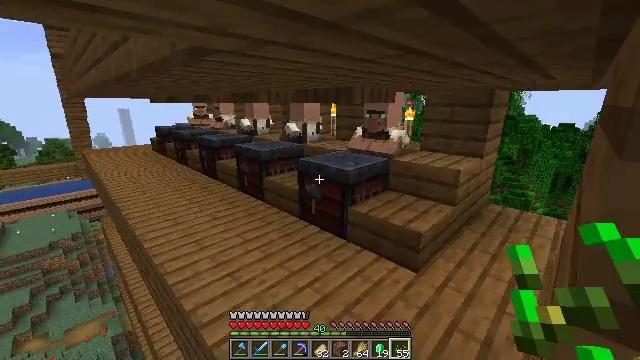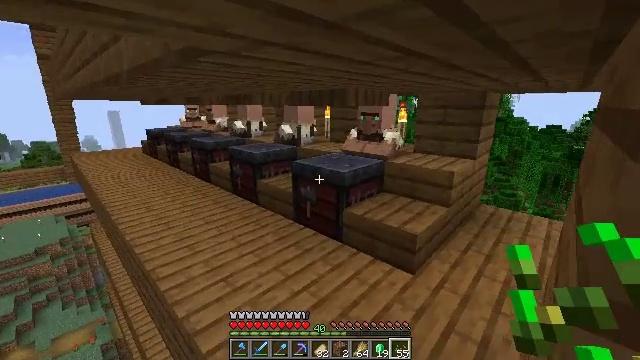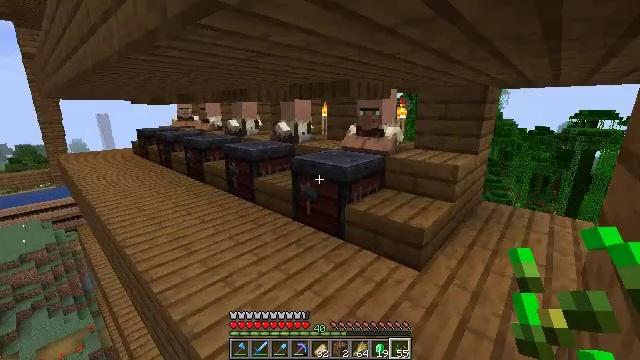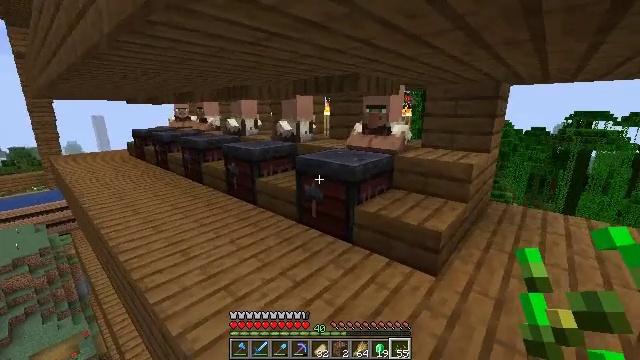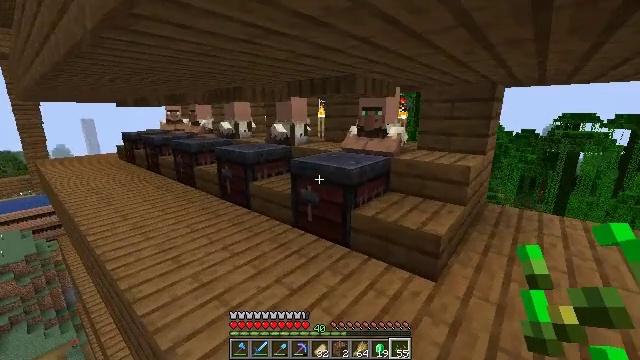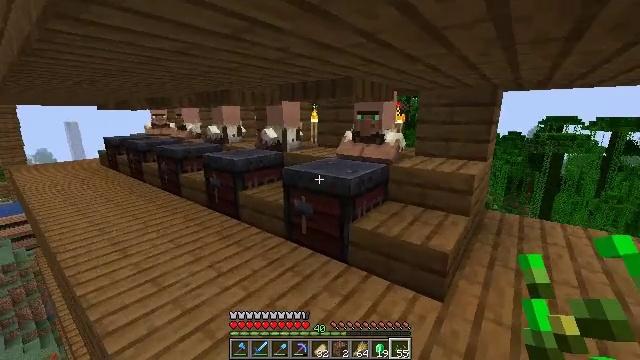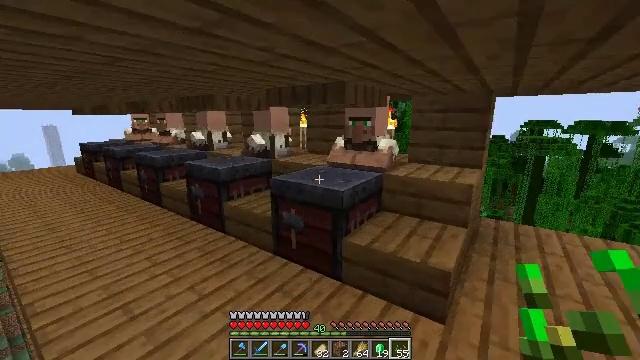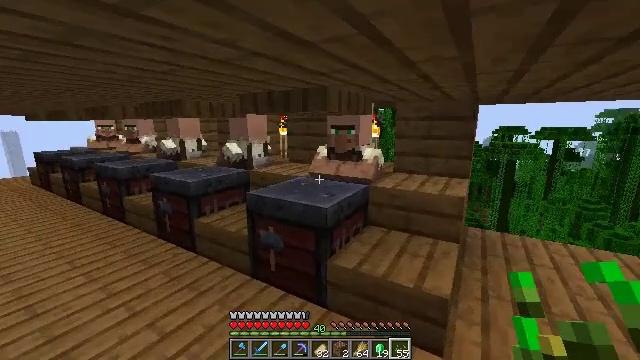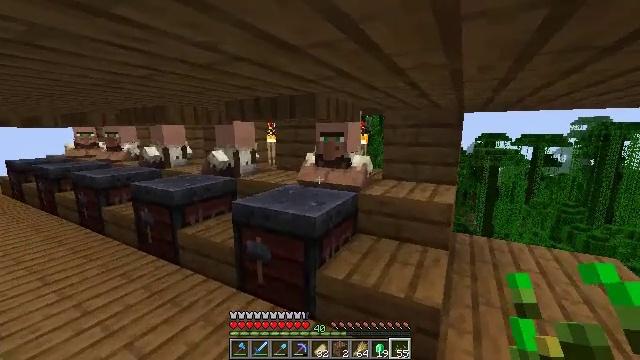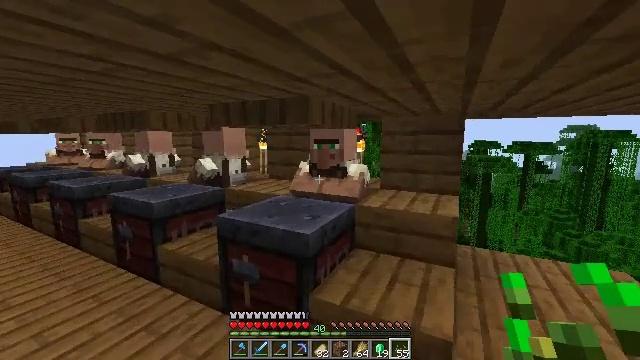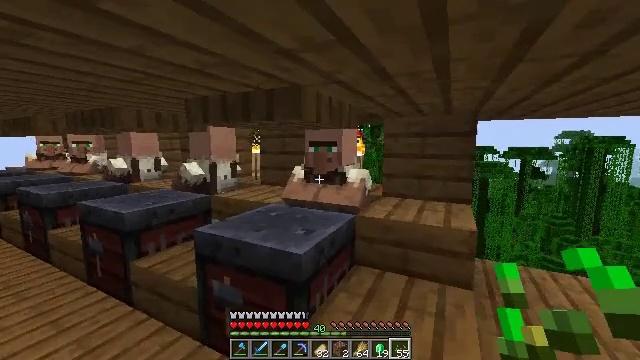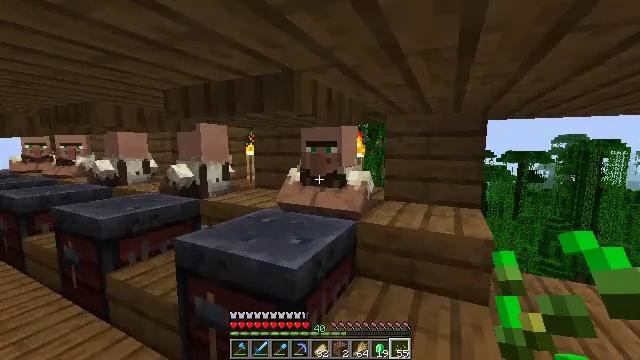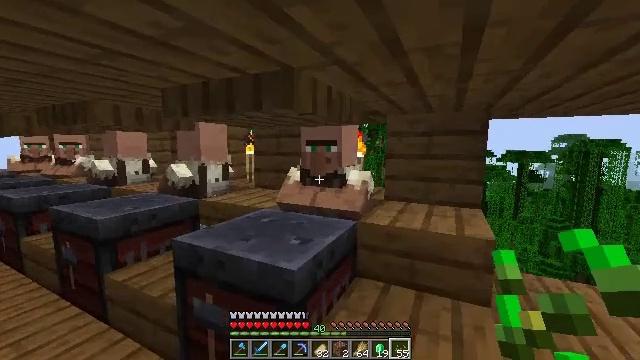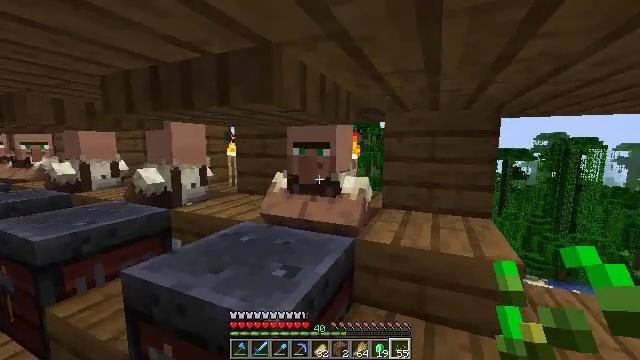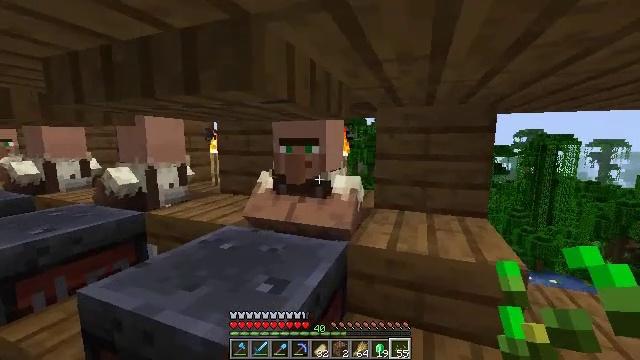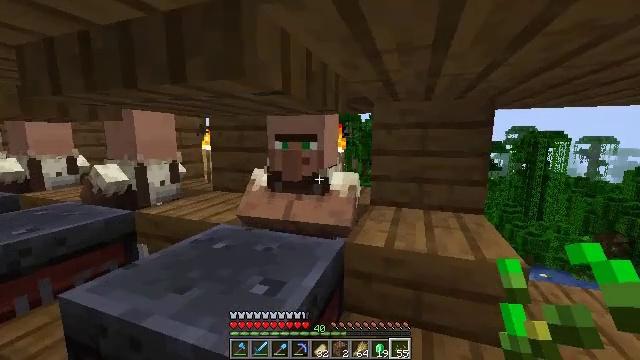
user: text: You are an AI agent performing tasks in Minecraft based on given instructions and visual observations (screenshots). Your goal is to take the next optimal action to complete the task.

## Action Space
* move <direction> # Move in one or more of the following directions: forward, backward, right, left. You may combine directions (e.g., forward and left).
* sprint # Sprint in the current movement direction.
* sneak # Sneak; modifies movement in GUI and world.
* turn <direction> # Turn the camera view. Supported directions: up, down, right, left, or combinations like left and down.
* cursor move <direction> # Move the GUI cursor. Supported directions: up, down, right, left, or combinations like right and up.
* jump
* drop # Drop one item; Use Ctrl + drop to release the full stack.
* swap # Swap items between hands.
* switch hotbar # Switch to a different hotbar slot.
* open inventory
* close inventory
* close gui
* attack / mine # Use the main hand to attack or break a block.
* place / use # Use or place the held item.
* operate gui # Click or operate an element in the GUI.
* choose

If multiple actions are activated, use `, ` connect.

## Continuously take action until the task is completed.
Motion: motion action
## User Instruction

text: Obtain a diamond hoe by crafting it with specific materials.
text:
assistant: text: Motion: move forward, turn right
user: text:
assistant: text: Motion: move forward, turn right
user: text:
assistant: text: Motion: move forward
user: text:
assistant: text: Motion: move forward, turn right
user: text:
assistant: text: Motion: move forward, turn right
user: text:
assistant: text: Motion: move forward, turn right
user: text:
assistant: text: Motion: move forward, turn right and up
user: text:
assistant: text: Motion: move forward, turn right and up
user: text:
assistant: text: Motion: move forward, turn right and up
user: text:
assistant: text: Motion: move forward
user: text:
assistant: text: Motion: move forward
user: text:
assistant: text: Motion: move forward
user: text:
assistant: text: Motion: move forward, turn right
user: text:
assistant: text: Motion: turn right
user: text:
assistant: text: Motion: turn right
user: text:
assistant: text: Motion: no_op
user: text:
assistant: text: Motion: use / place
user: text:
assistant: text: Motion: use / place
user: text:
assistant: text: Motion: use / place
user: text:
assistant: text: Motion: use / place
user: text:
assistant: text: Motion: no_op
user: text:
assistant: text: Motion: open gui
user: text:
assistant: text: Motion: no_op
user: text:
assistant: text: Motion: no_op
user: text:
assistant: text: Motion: no_op
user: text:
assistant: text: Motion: no_op
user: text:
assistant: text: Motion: no_op
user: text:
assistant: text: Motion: cursor move left
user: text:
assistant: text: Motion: cursor move left
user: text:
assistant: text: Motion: cursor move left